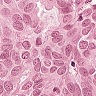
Metastatic tissue present: yes